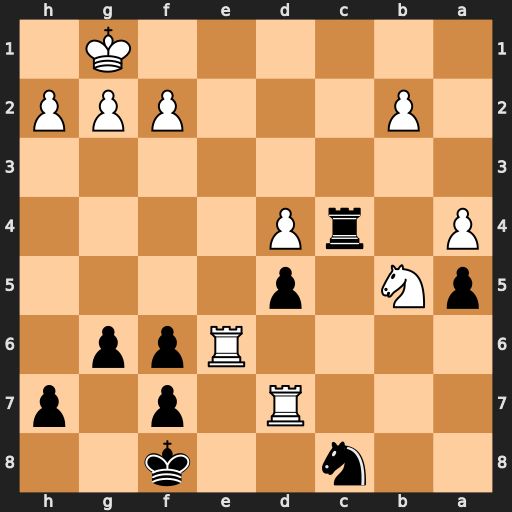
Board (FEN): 2n2k2/3R1p1p/4Rpp1/pN1p4/P1rP4/8/1P3PPP/6K1
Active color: b
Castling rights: -
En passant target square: -
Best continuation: Rc1+ Re1 Rxe1#